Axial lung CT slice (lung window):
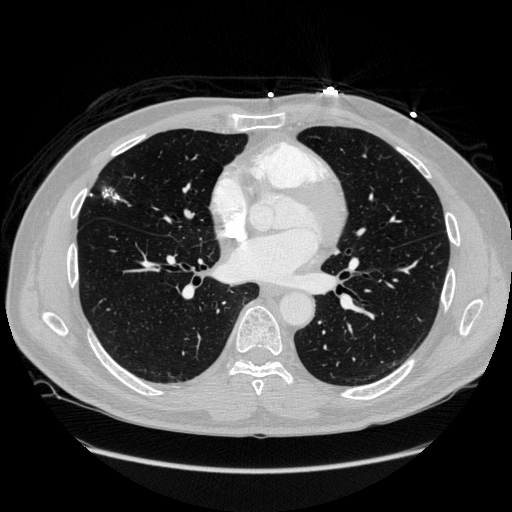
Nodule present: yes
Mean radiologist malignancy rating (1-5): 1.75